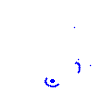
Particle: proton